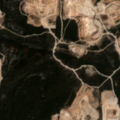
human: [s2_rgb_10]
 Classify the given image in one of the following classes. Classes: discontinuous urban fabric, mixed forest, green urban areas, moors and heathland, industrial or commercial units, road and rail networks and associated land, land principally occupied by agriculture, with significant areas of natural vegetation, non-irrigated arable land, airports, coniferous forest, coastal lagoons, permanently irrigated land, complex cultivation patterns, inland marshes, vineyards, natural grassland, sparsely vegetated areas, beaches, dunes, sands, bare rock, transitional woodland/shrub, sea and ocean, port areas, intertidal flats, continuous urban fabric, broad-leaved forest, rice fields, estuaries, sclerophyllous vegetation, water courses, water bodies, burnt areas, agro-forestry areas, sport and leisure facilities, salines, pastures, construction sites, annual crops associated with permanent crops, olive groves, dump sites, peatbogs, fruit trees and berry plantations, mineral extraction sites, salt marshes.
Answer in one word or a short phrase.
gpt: mineral extraction sites, sclerophyllous vegetation